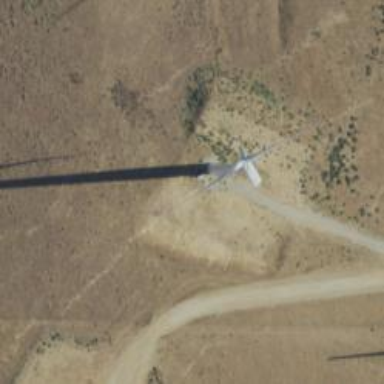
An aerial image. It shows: Wind generator powered by horizontal-axis wind turbine.